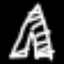
Label: The Eiffel Tower